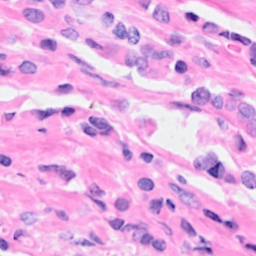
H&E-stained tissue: Breast